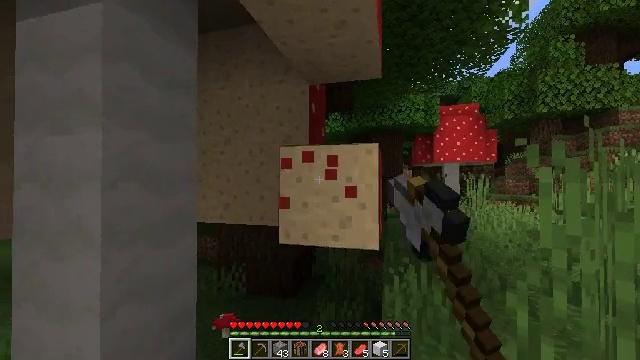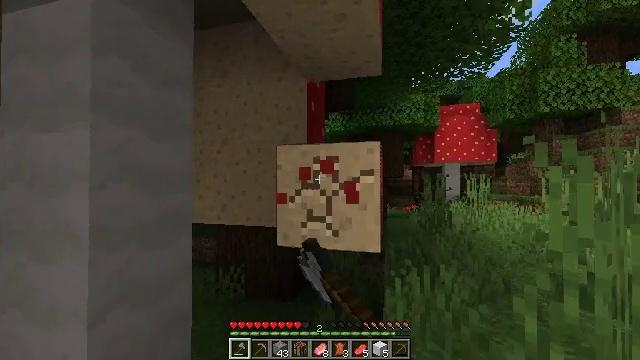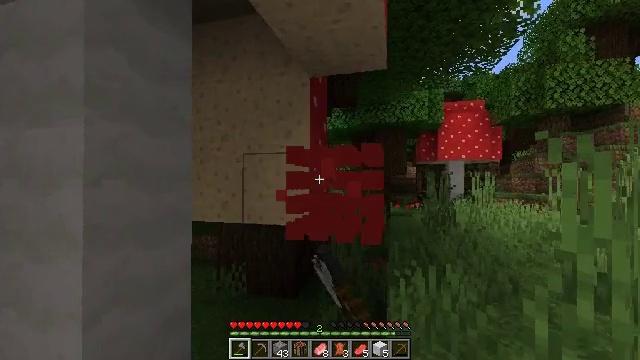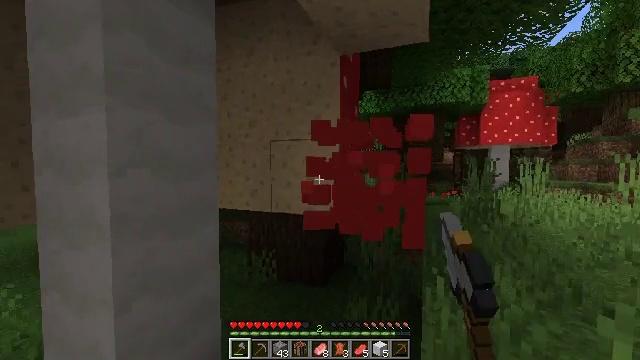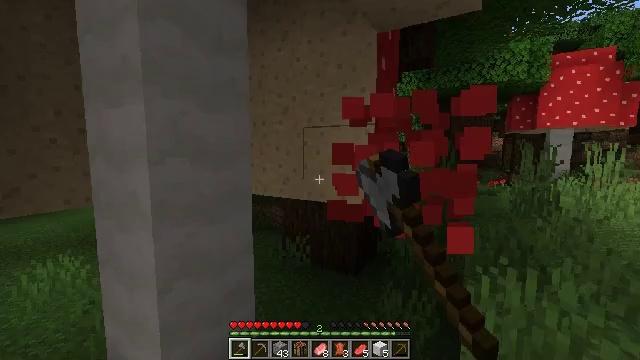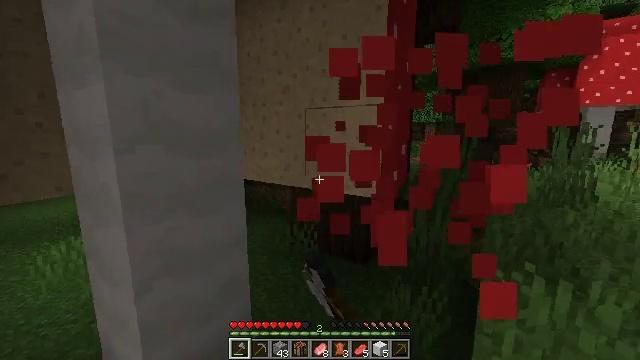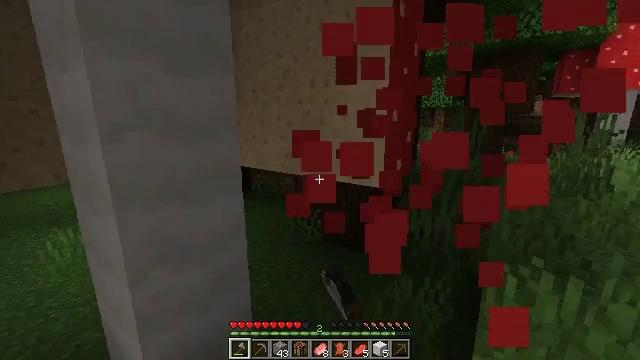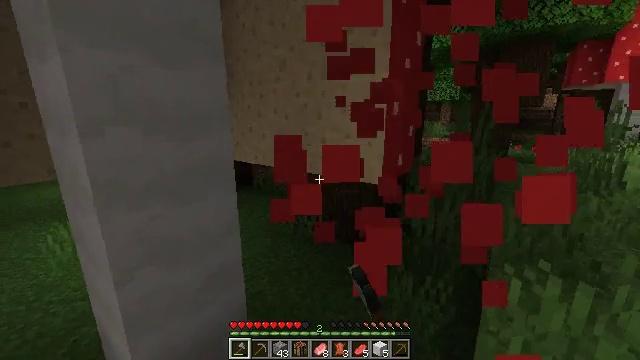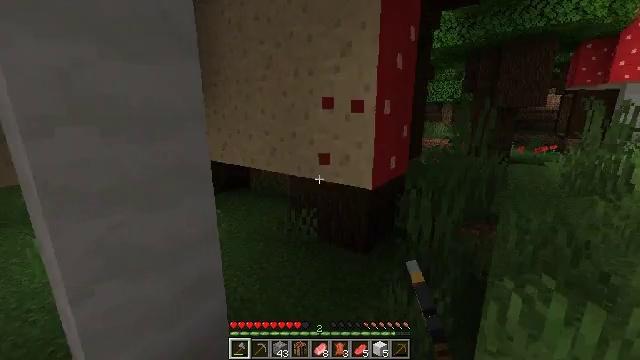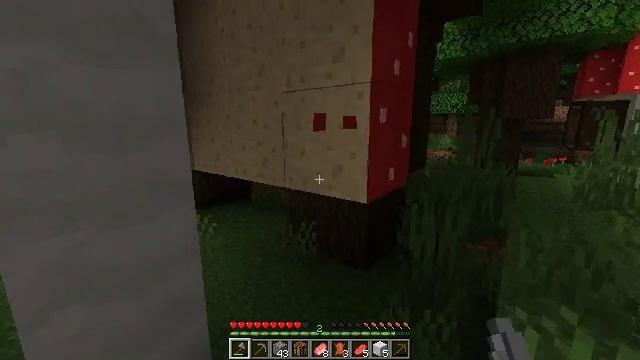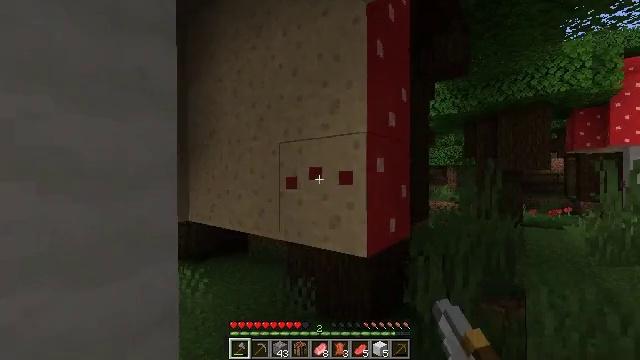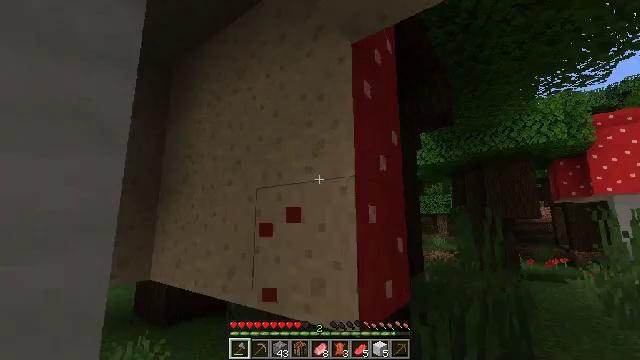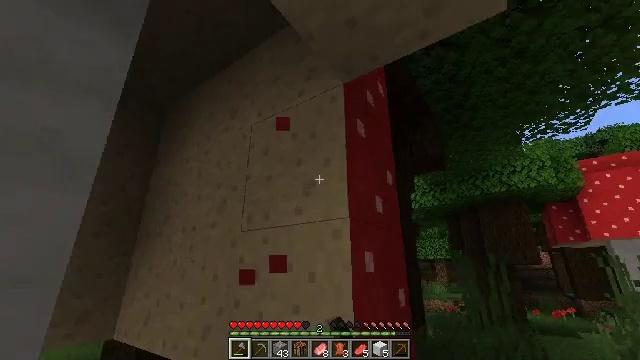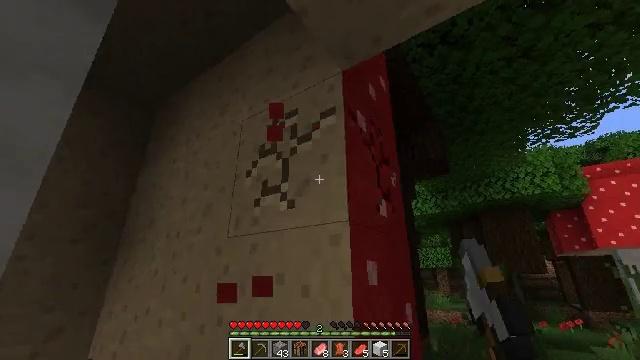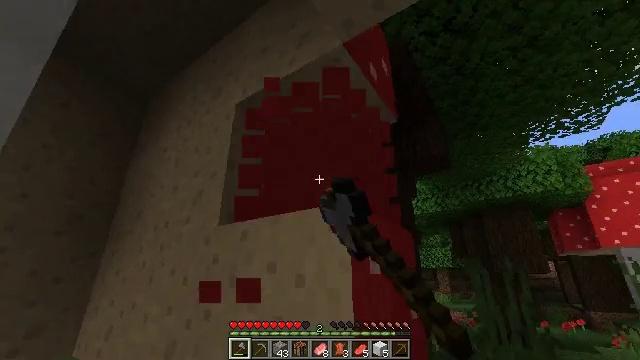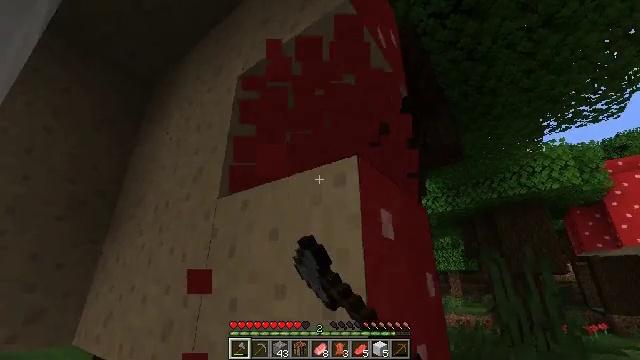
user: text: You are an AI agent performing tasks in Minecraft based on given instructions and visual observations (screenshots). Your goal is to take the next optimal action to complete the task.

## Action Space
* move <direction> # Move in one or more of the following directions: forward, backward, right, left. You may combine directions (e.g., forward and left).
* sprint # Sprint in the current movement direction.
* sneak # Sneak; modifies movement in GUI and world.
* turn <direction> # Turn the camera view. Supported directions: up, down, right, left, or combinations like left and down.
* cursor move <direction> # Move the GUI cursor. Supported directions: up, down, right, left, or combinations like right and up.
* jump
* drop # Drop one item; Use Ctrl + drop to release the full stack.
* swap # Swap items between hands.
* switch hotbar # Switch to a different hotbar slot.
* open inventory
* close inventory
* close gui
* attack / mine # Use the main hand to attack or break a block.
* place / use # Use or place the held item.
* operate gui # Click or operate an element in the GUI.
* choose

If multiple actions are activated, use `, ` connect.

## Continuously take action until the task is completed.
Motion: motion action
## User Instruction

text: Mine the red mushroom block in the forest.
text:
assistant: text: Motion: move forward, attack / mine
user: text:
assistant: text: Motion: move forward, attack / mine
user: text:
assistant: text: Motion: move forward, turn left and down, attack / mine
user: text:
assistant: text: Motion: move forward and move right, turn left and down, attack / mine
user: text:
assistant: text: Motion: move forward and move right, turn left and down, attack / mine
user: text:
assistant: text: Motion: move forward and move right, turn left and down, attack / mine
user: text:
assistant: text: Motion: move forward and move right, turn left and down, attack / mine
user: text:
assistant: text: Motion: move forward and move right, attack / mine
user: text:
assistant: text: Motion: move forward, turn left and up, attack / mine
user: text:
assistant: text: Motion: move forward, turn up, attack / mine
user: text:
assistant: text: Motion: move forward, turn right and up, attack / mine
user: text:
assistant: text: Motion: move forward, turn right and up, attack / mine
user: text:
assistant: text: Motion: move forward, turn up, attack / mine
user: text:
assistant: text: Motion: move forward, attack / mine
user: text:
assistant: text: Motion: move forward, turn left, attack / mine
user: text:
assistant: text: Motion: move forward, turn left and up, attack / mine
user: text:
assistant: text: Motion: turn left and up, attack / mine
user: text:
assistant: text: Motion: attack / mine
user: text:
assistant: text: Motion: attack / mine
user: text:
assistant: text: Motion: turn left and up, attack / mine
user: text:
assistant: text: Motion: turn left and up, attack / mine
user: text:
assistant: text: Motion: attack / mine
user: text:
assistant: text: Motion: turn left and up, attack / mine
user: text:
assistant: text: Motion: turn left and up, attack / mine
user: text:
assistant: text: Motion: turn left, attack / mine
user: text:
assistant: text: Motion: turn left, attack / mine
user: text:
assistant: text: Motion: attack / mine
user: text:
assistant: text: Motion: turn left, attack / mine
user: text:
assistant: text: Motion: turn left, attack / mine
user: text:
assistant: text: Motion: attack / mine